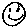
Label: smiley face